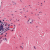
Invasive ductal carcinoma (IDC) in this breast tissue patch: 0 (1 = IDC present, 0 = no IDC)